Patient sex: M
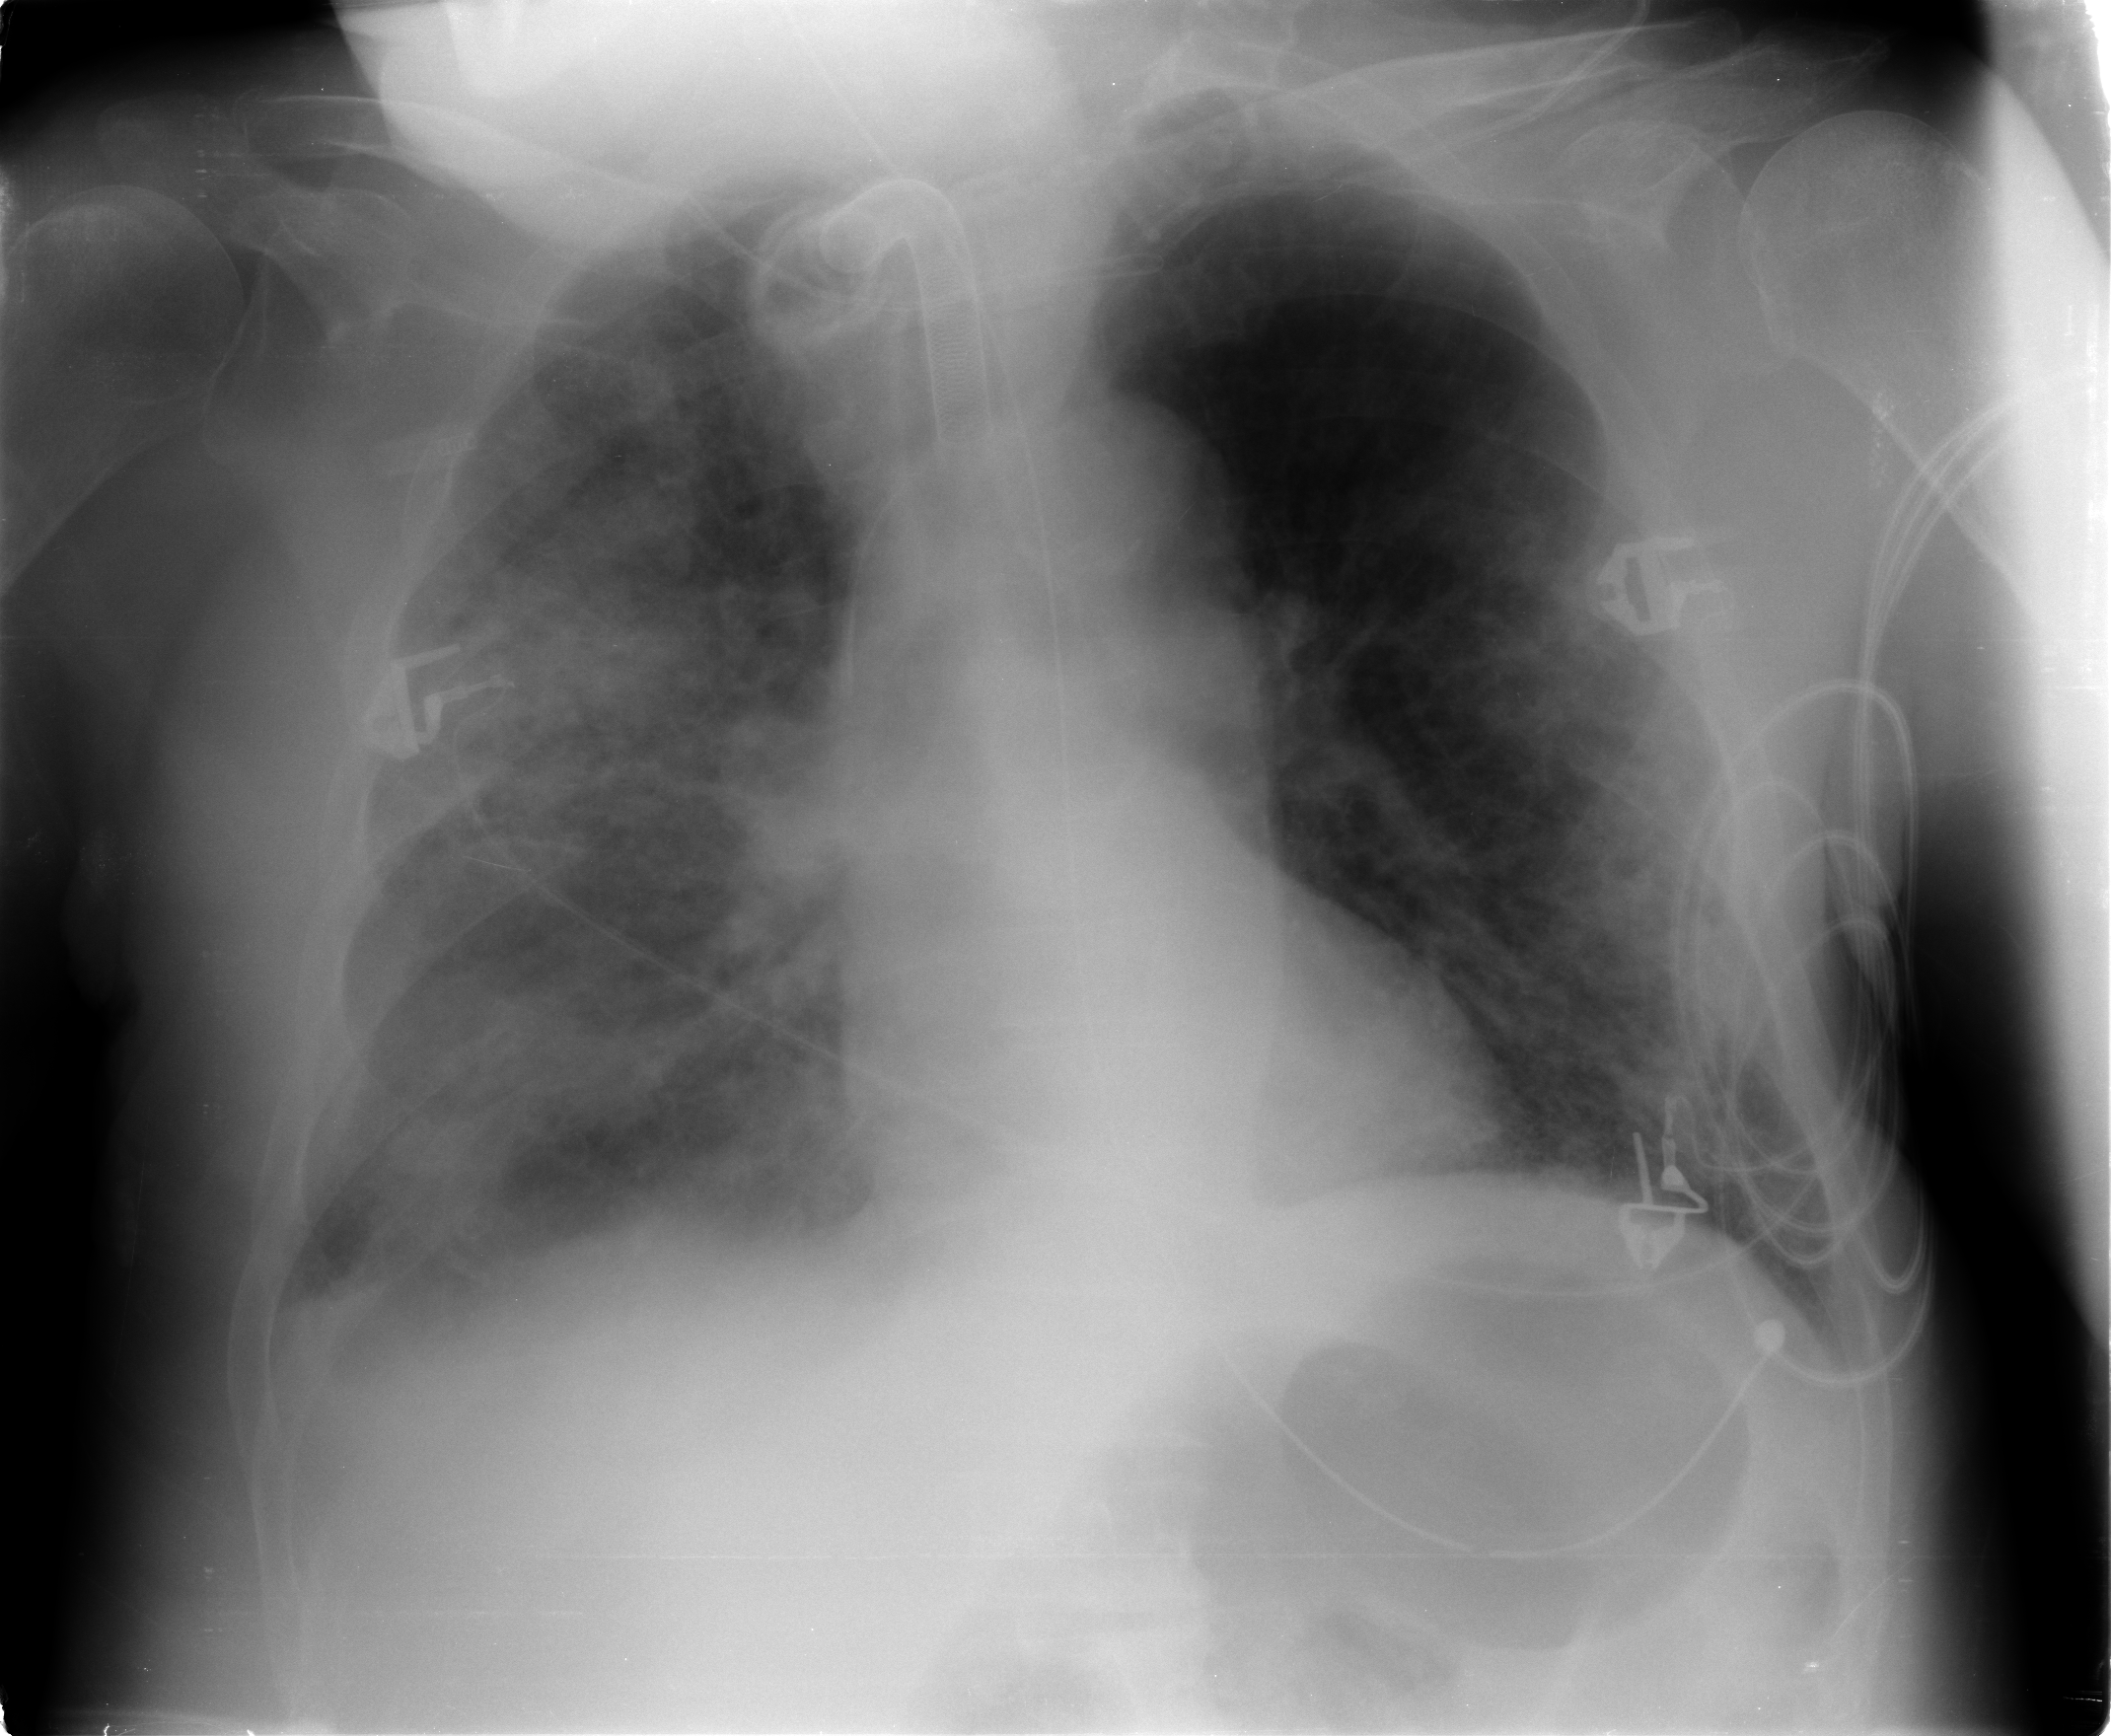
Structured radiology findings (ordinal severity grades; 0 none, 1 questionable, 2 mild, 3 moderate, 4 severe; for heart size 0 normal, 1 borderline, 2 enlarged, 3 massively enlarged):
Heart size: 0
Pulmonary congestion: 2
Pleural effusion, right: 2
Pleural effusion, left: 0
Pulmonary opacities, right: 4
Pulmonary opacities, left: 3
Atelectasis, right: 3
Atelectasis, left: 2